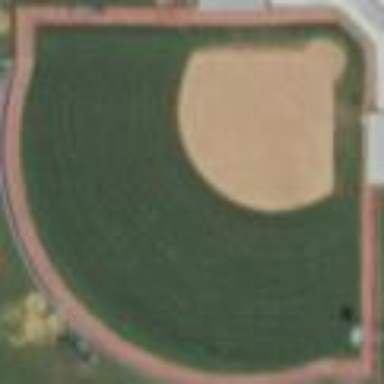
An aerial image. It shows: Softball pitch for leisure land activities.